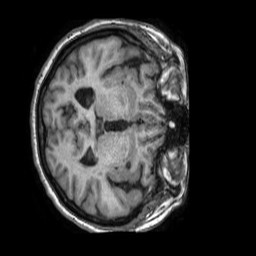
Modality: T1w
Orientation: axial
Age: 77
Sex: female
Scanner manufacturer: philips
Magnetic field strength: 1.5 T
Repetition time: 0.007053 s
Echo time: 0.0032 s